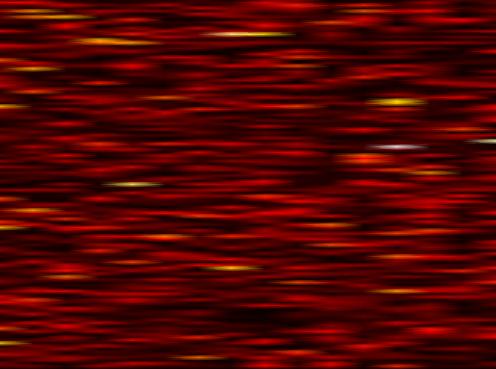
Label: FOFDM